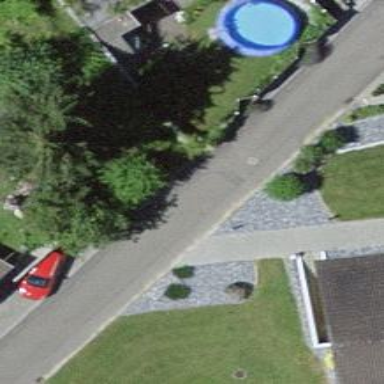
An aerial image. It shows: Residential road with asphalt surface and opposite cycleway.